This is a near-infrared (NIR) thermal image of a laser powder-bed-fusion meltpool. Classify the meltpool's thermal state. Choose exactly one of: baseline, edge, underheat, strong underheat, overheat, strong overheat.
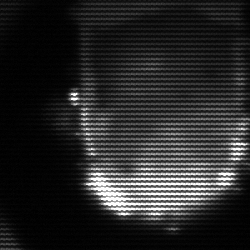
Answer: baseline